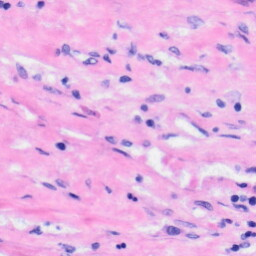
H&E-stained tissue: Liver